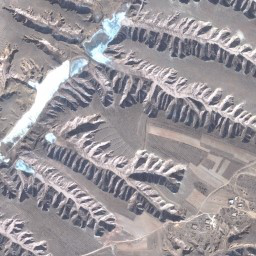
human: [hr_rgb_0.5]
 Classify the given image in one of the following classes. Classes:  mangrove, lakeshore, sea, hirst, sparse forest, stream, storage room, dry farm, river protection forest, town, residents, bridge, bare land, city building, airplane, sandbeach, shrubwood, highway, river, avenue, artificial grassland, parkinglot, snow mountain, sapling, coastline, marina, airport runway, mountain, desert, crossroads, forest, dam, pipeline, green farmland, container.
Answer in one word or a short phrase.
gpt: mountain